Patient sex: F
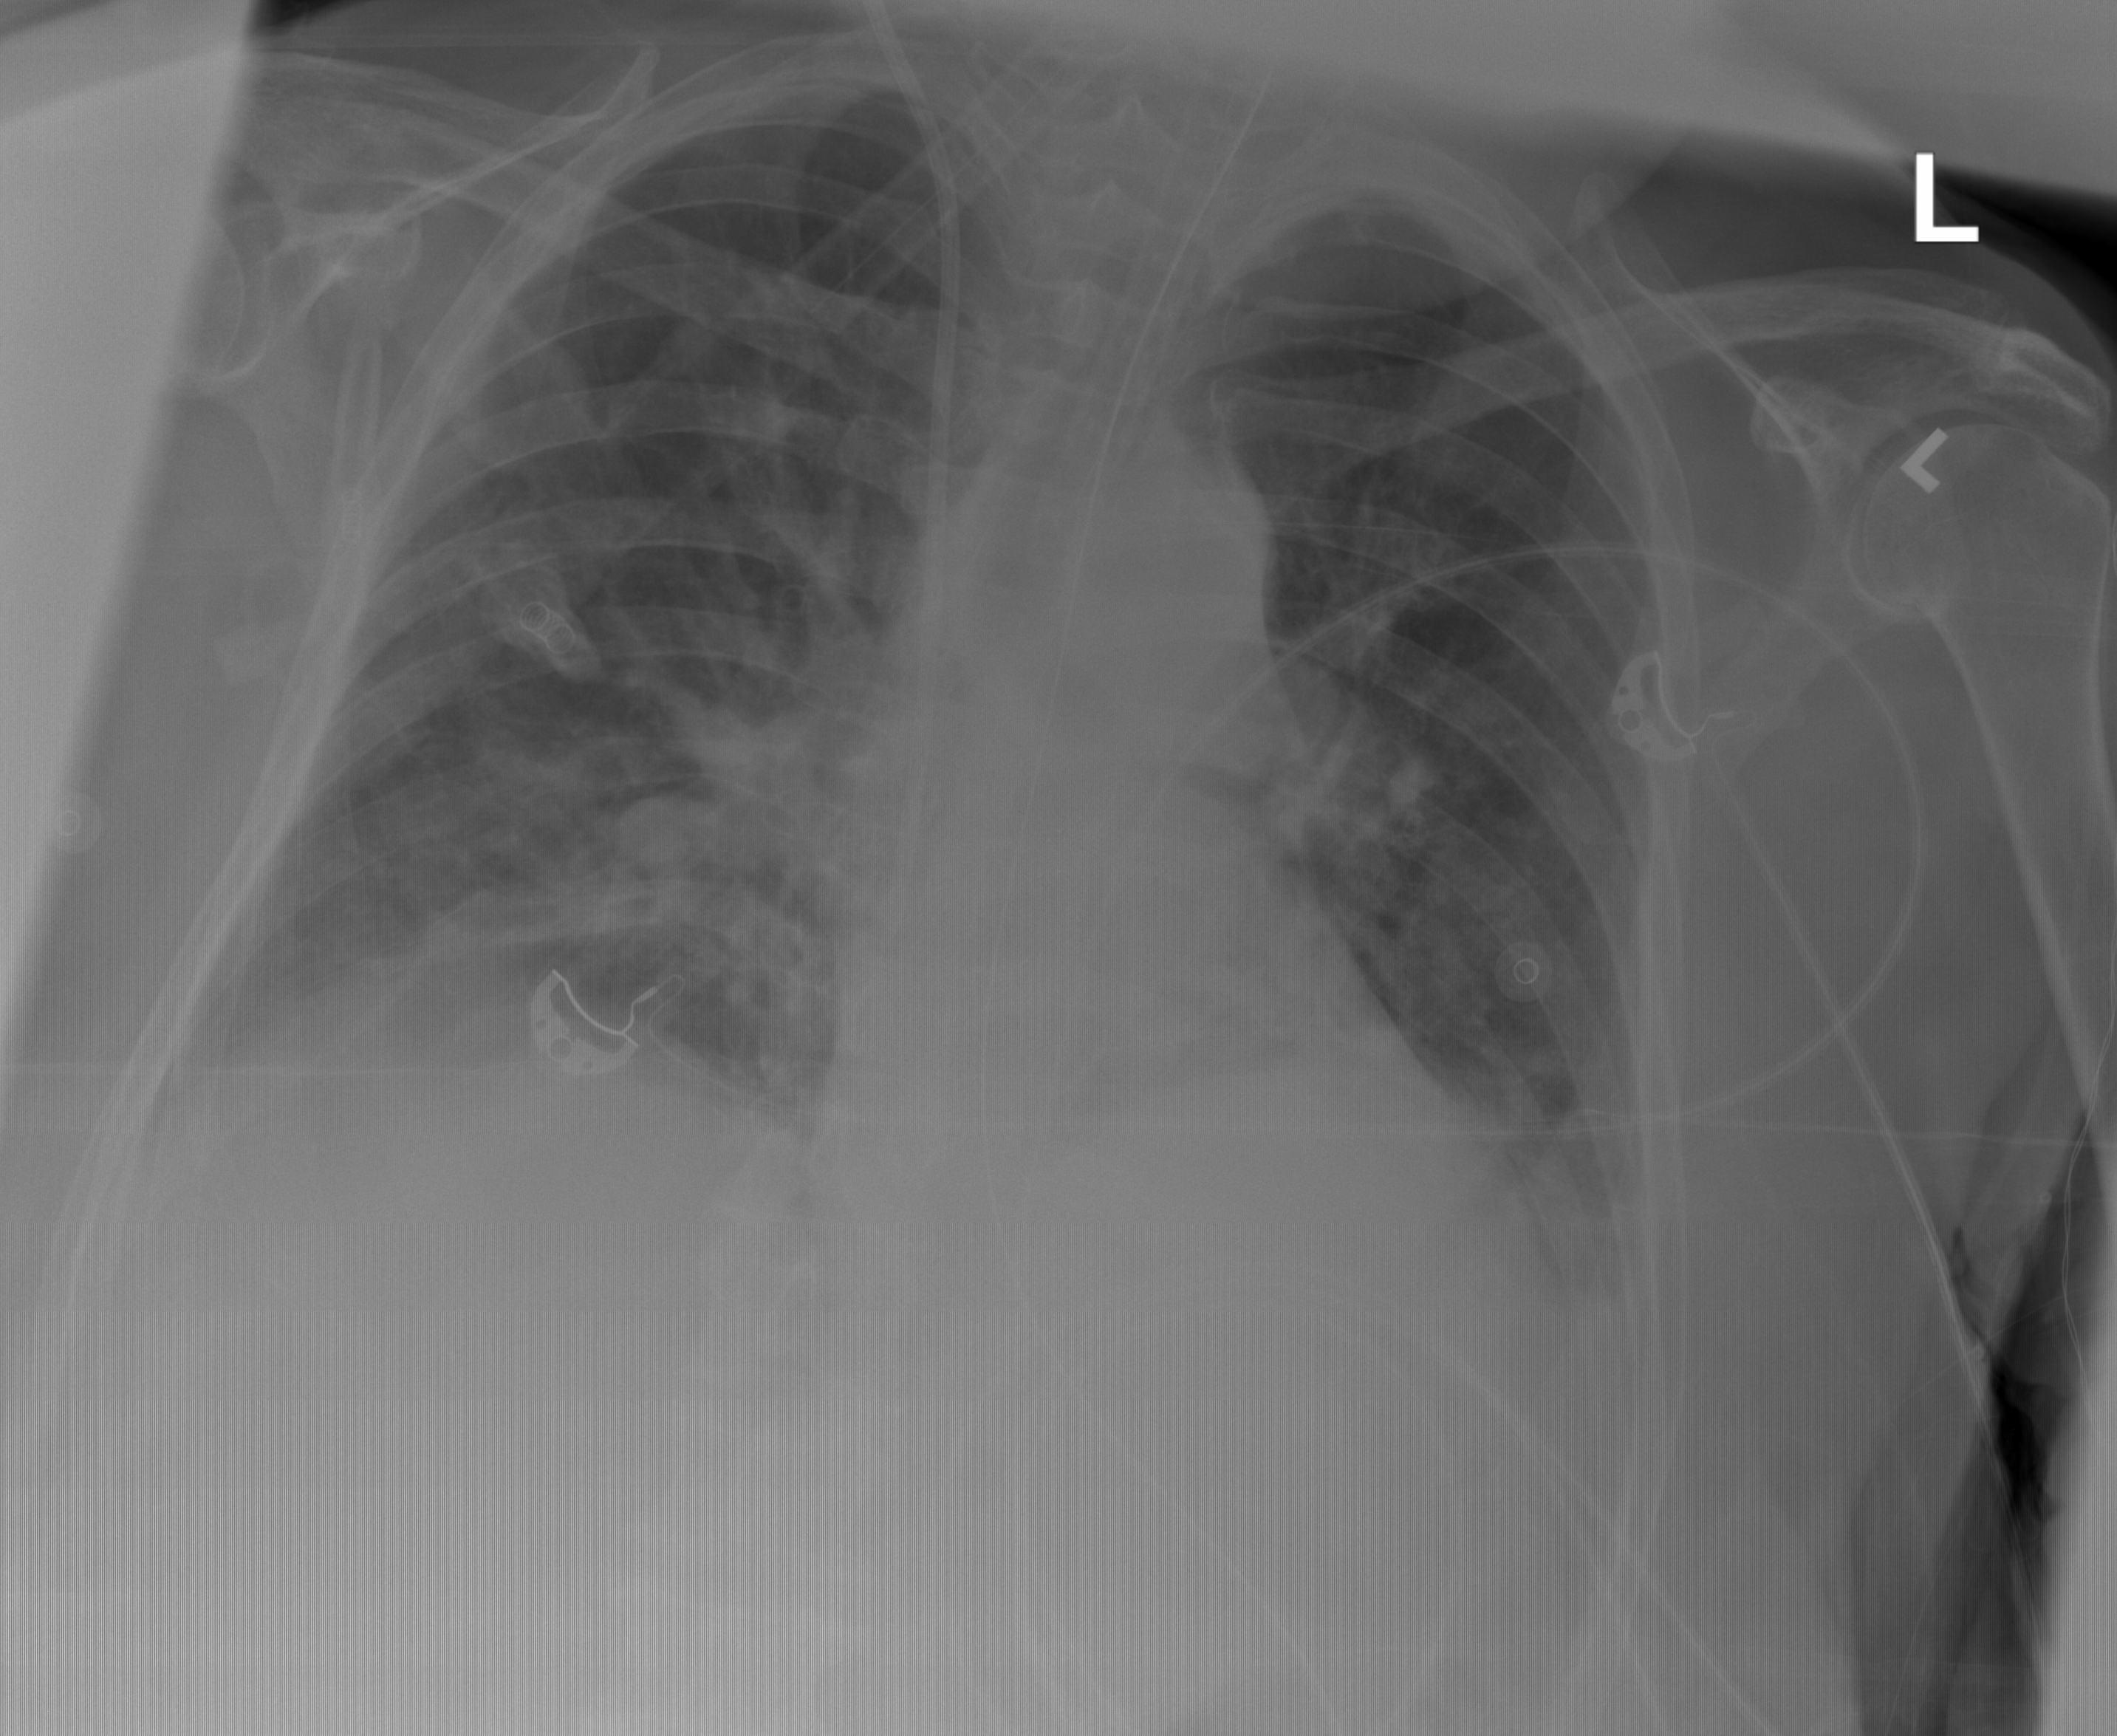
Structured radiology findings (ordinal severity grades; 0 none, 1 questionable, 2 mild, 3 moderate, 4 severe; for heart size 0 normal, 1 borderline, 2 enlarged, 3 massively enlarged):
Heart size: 0
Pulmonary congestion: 0
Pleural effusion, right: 2
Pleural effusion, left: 2
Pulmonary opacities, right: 2
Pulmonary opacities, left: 2
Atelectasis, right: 0
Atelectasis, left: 0